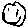
Label: smiley face